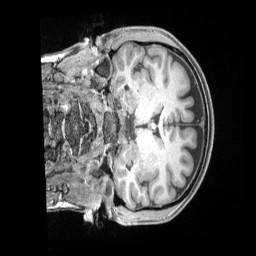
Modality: T1w
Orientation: coronal
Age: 37
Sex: female
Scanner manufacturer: siemens
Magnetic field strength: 3 T
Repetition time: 2 s
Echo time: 0.00211 s